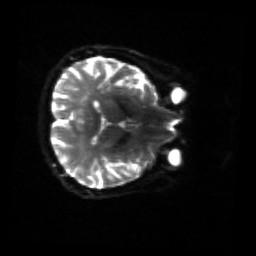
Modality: sbref
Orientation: axial
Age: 59
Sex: female
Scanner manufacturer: siemens
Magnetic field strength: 3 T
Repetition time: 4.71 s
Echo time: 0.0906 s